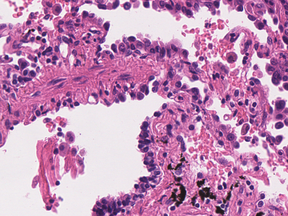
Tumor epithelial tissue: yes
Tumor-associated stroma tissue: yes
Normal tissue: no